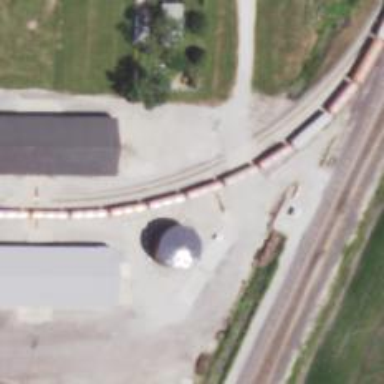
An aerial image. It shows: Rail spur service.